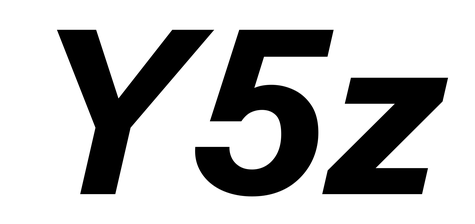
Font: InstrumentSans-Italic_Bold_Italic